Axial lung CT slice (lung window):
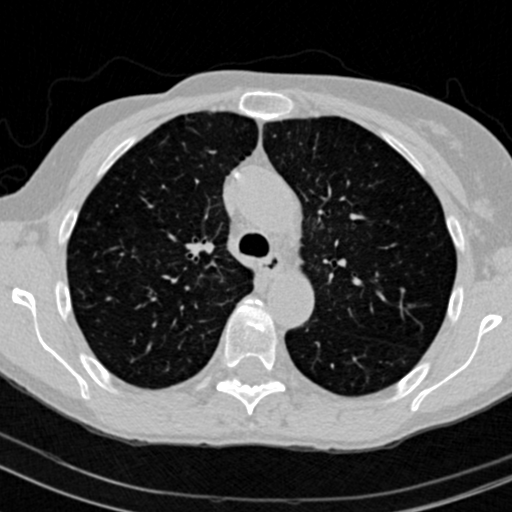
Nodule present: no